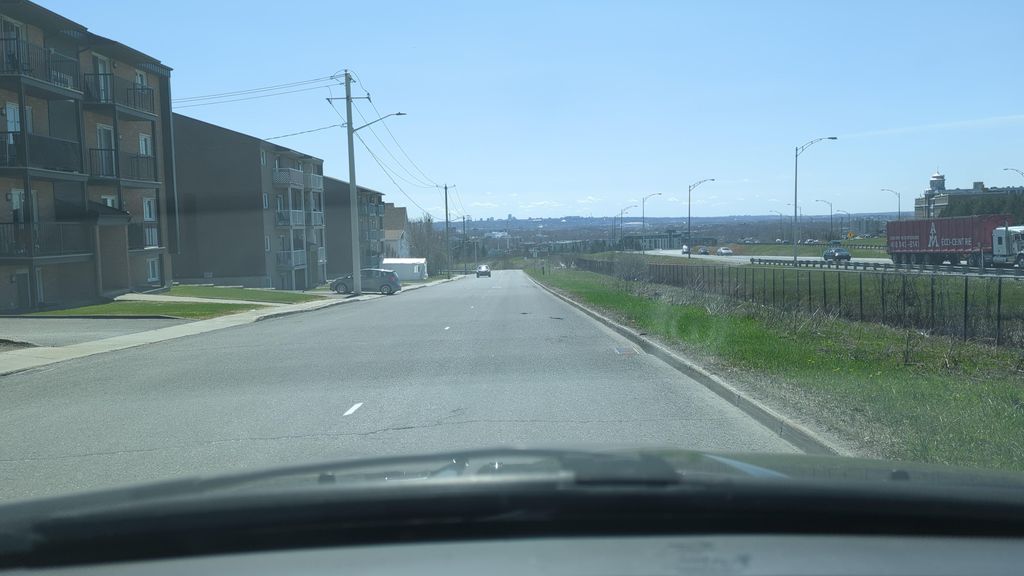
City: quebec_city